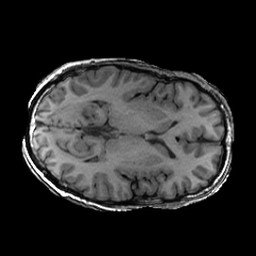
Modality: T1w
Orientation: axial
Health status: ill
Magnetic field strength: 3 T